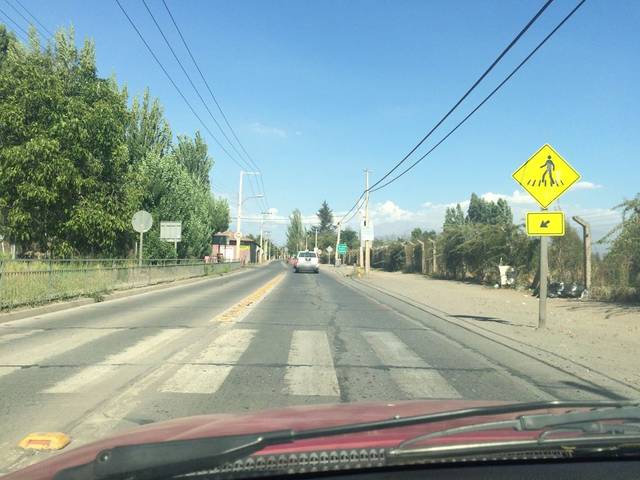
Region: Chile
Coordinates: -32.79, -70.678